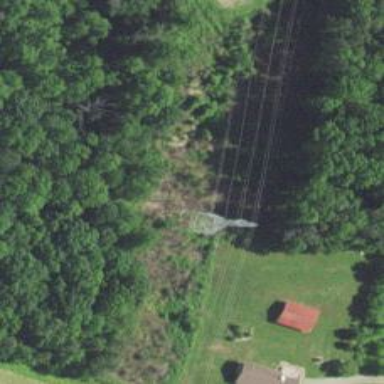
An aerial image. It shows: Lattice structure tower.